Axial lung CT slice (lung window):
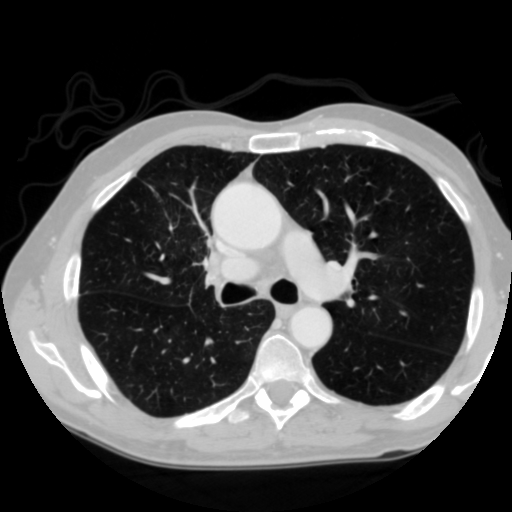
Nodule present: no